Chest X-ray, PA view. Patient: 63 years old, sex F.
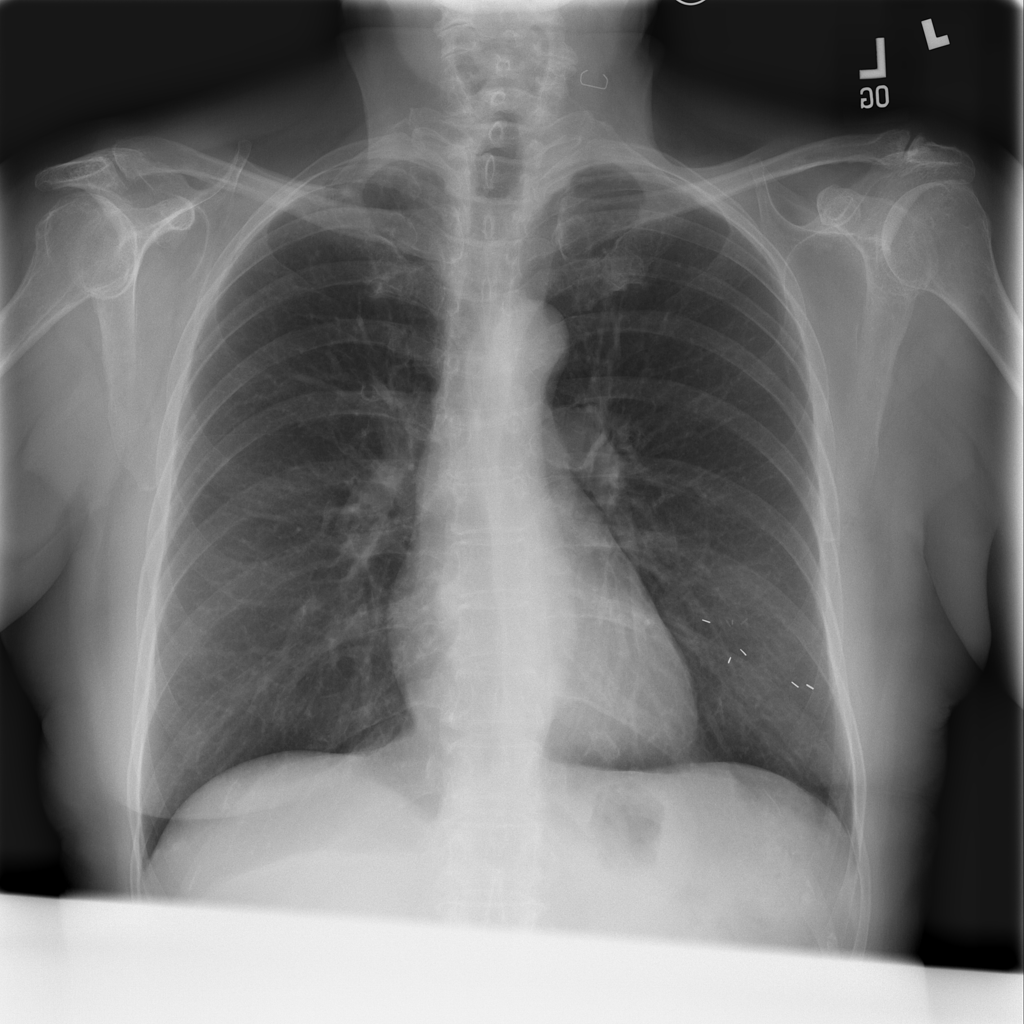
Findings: Infiltration